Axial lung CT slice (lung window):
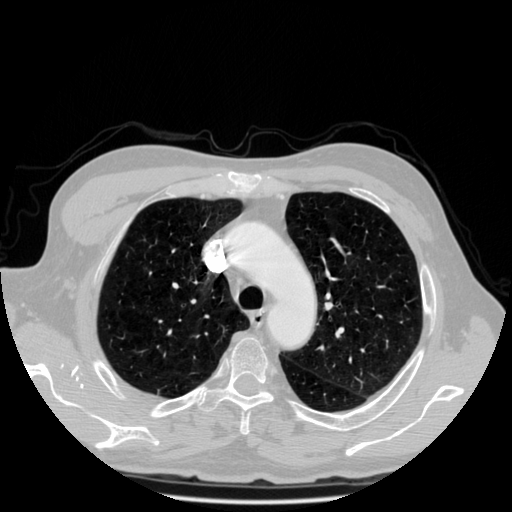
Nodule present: no